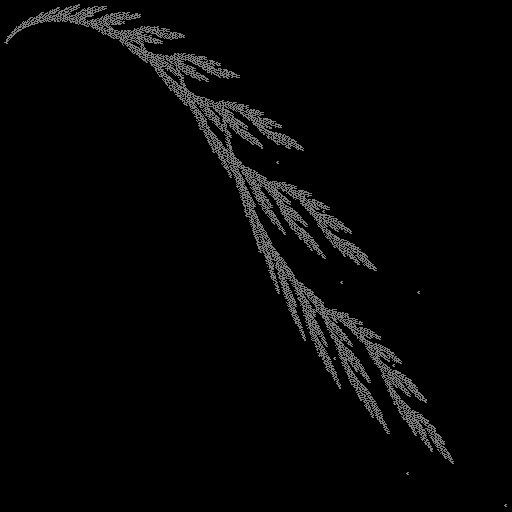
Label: snail